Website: walmart
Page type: payment
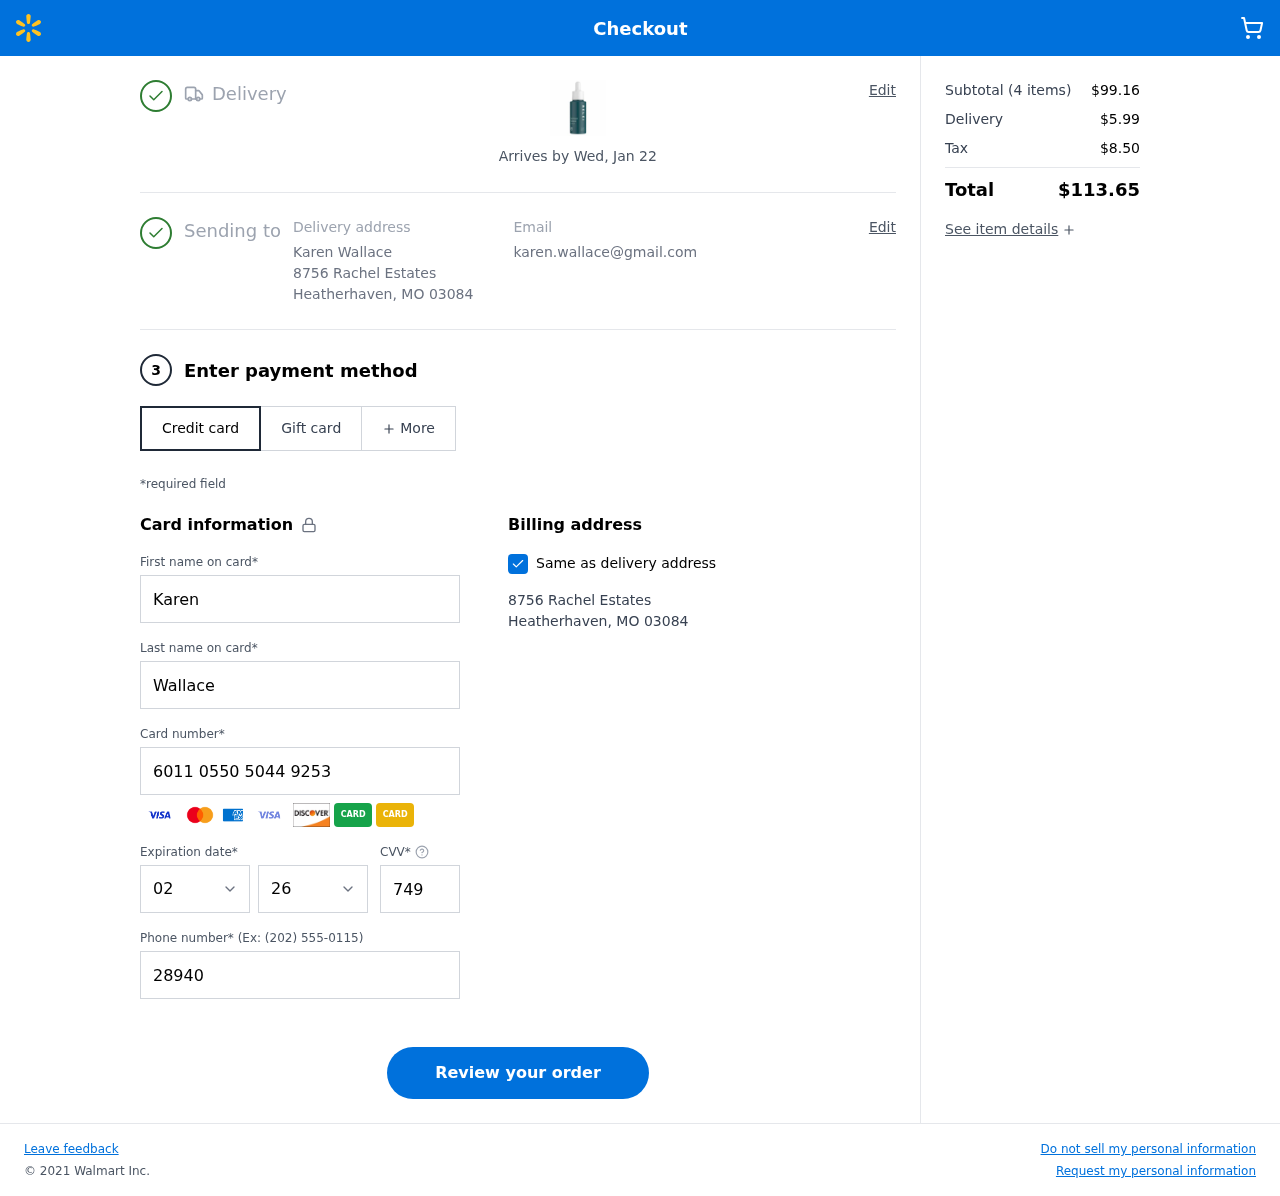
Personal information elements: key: PII_CARD_CVV
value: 749
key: PII_CARD_EXPIRY_MONTH
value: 02
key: PII_CARD_EXPIRY_YEAR
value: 26
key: PII_CARD_NUMBER
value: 6011 0550 5044 9253
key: PII_CITY
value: Heatherhaven
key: PII_EMAIL
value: karen.wallace@gmail.com
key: PII_FIRSTNAME
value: Karen
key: PII_FULLNAME
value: Karen Wallace
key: PII_LASTNAME
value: Wallace
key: PII_PHONE
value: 2894050250
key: PII_POSTCODE
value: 03084
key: PII_STATE_ABBR
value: MO
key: PII_STREET
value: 8756 Rachel Estates
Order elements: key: ORDER_DELIVERY_DATE
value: Arrives by Wed, Jan 22
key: ORDER_NUM_ITEMS
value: (4 items)
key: ORDER_SUBTOTAL
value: $99.16
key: ORDER_SHIPPING_COST
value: $5.99
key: ORDER_TAX
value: $8.50
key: ORDER_TOTAL
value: $113.65